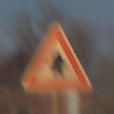
Verkehrszeichen: Vorfahrt
Umgebung: Outdoor, Suburban
Tageszeit: MorningAfternoon
Wetter: PartlyCloudy
Licht: Natural
Jahreszeit: NotSpecified
Kontrast: HighContrast